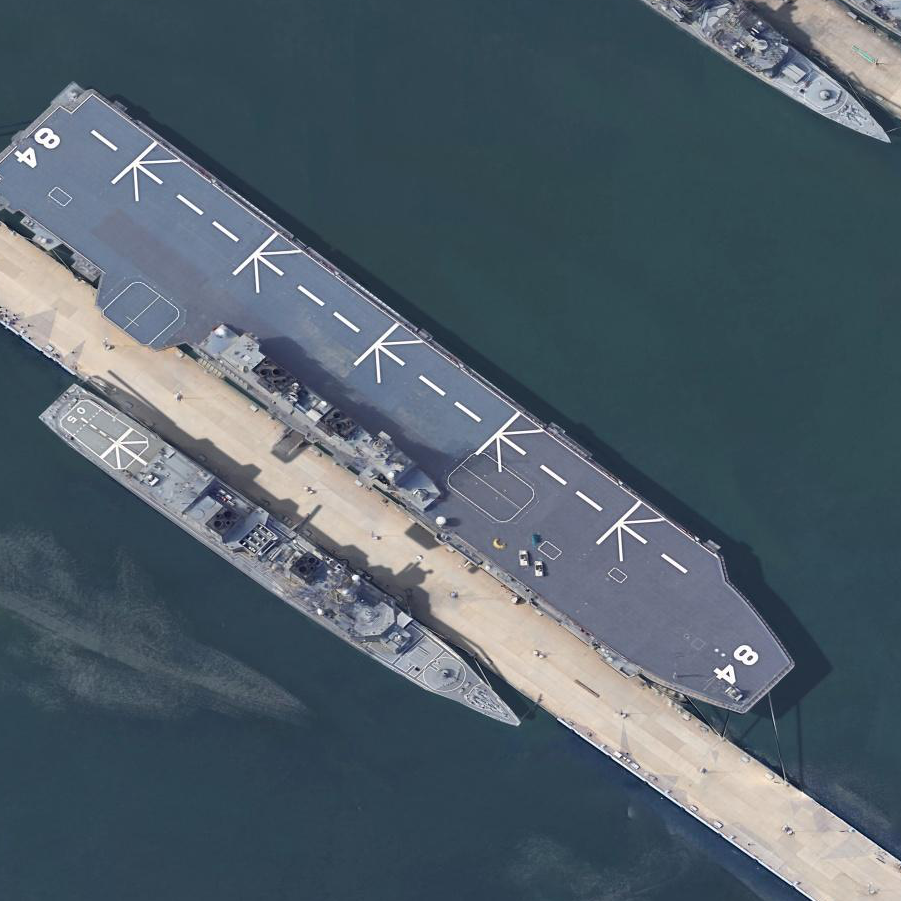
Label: assault